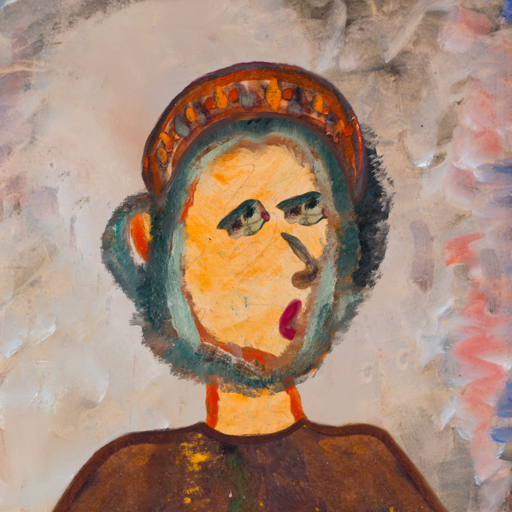
Background: Roy_Bahadur, Head And Neck Side: Experience, Face Side: Pipe, Bust: Comrade, Hair Side: Boggyland, Head Accessory: Hypocrite, Second Necklace: Blank, Necklace: Blank, Baby: Blank